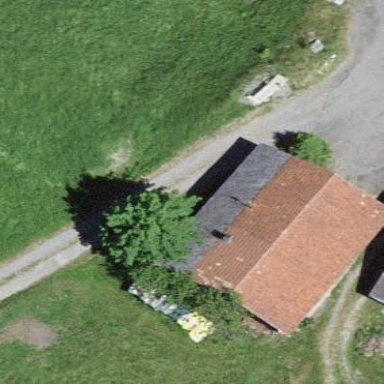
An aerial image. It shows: Garage.